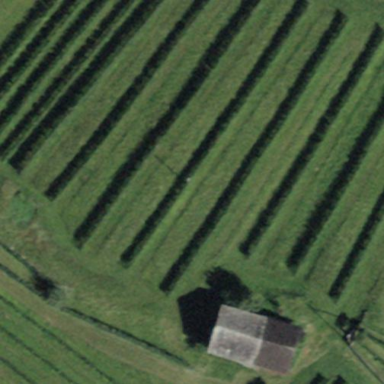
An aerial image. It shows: Vineyard.